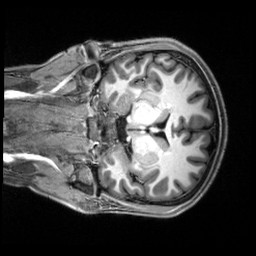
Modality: T1w
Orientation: coronal
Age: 18
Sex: female
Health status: healthy
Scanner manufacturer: siemens
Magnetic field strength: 3 T
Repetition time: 2.5 s
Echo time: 0.00222 s